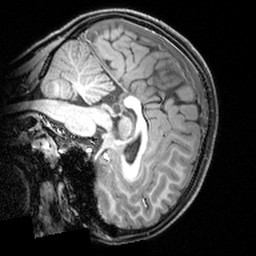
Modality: T1w
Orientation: sagittal
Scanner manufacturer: siemens
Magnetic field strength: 3 T
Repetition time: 1.9 s
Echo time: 0.00397 s